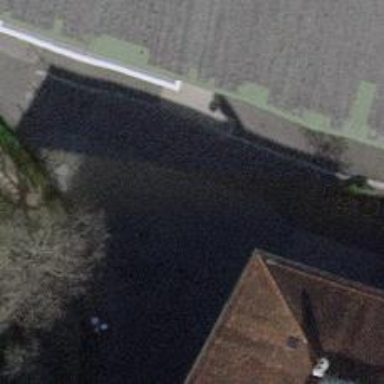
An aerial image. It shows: Pedestrian path with asphalt surface.